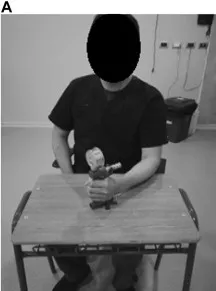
Participants performing manual function tests:. Grip dynamometry.
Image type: radiology (ct)